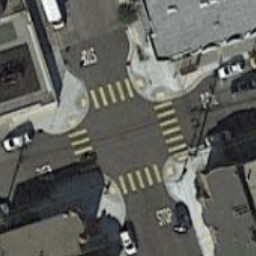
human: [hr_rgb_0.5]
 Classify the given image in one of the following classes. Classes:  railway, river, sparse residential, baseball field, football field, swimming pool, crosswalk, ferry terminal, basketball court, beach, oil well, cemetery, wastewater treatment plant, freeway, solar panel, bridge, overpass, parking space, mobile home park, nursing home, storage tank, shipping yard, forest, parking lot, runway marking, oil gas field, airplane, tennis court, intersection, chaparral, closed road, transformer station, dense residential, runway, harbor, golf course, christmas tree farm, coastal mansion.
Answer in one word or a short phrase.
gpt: crosswalk